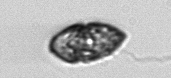
Label: Gyrodinium